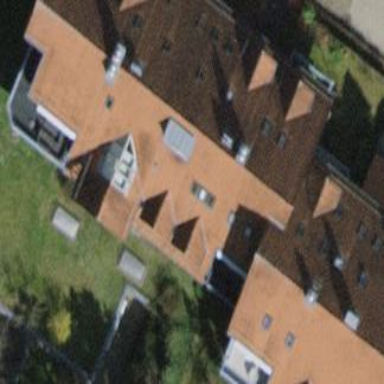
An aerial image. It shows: Building with pitched roof.